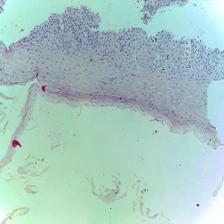
Diagnosis: Normal